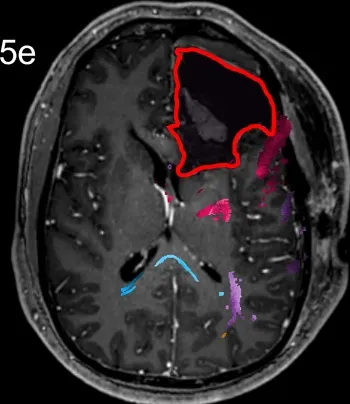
Case 5. Left panels show ON results, right panels AN results. Panels (E, F) Overlap of tracking and postoperative T1-weighted imaging after elastic fusion with the resection cavity marked in red.
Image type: radiology (mri)